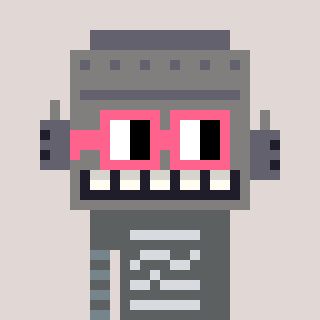
a pixel art character with square pink glasses, a robot-shaped head and a grayscale-colored body on a warm background